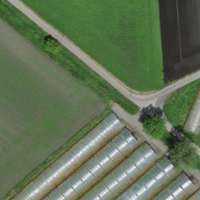
EUNIS habitat code: 52
Species observed at this site:
Filipendula ulmaria